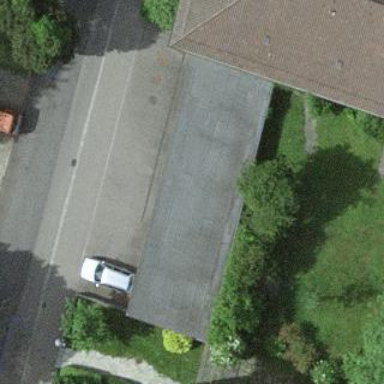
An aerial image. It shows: Group of garages.